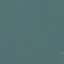
Label: SeaLake